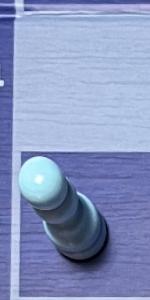
Label: Pawn_White